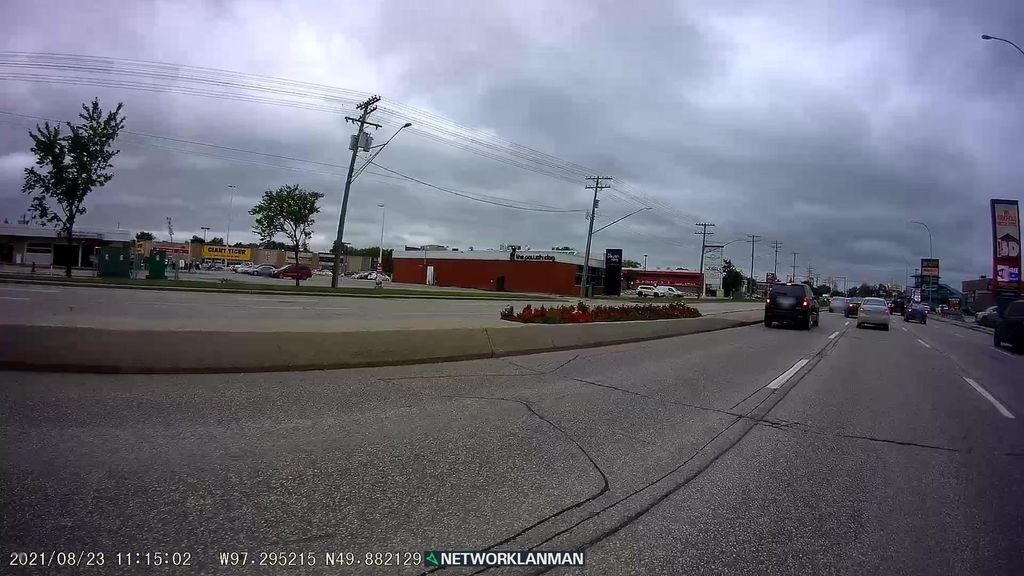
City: winnipeg